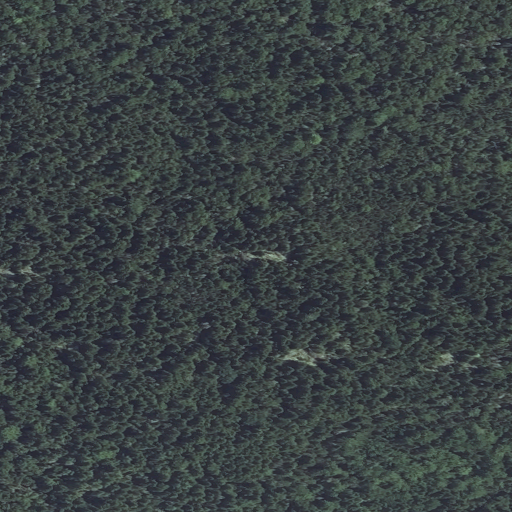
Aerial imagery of mountain in Maine named Huntley Mountain containing evergreen forest, mixed forest, and low intensity development